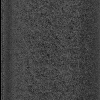
Atmospheric dust classification: dusty